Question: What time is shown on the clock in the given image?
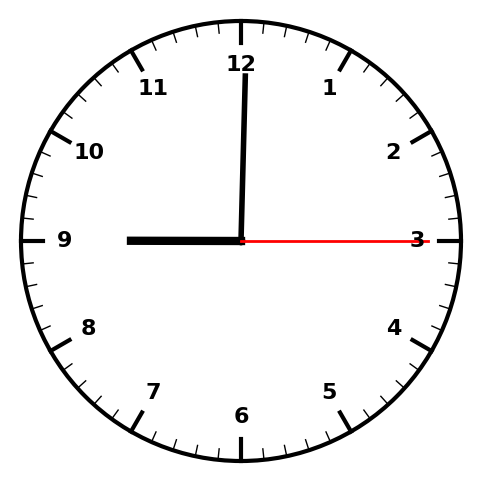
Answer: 09:00:15